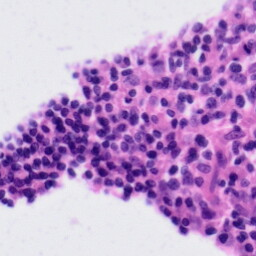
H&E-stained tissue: Tonsil